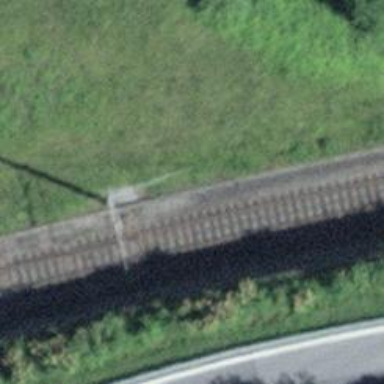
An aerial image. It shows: Railway switch.